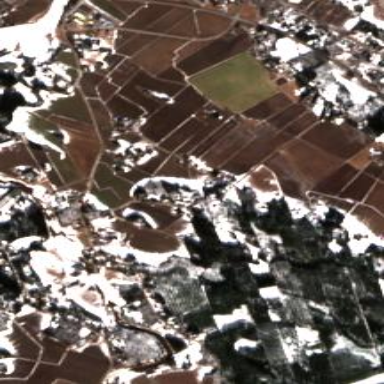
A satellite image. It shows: Picturesque farmland scene.